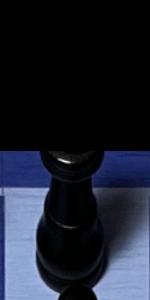
Label: King_Black